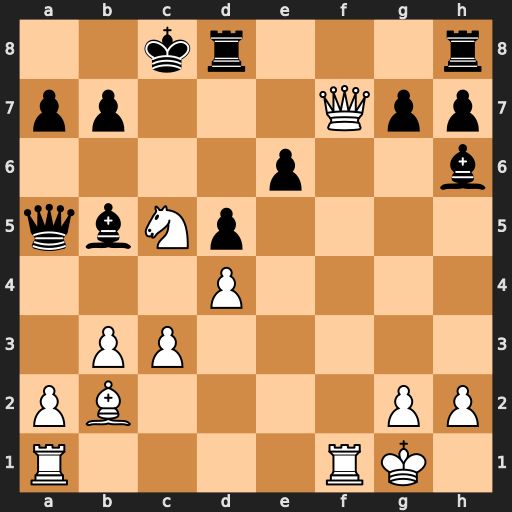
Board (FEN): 2kr3r/pp3Qpp/4p2b/qbNp4/3P4/1PP5/PB4PP/R4RK1
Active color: w
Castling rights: -
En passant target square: -
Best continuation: Qxb7#